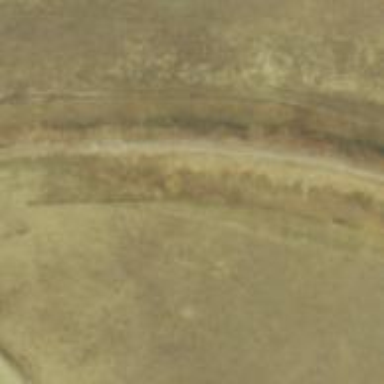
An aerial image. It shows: Abandoned standard gauge railway.